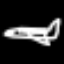
Label: airplane